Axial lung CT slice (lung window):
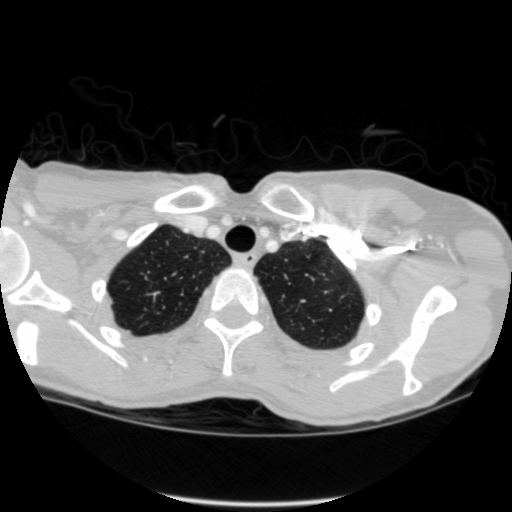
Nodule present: no